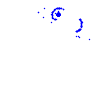
Particle: electron